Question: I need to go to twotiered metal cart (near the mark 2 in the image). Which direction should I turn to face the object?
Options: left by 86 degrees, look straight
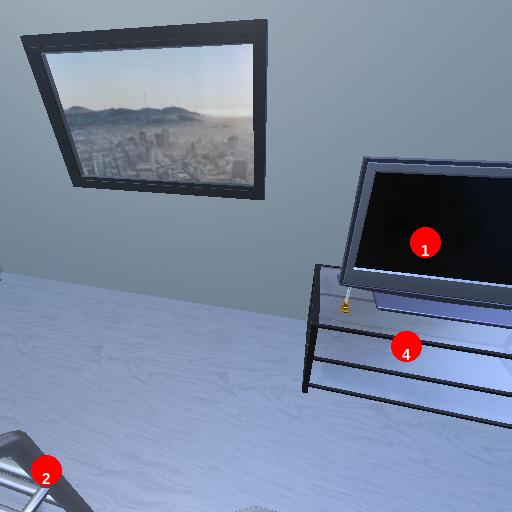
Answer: left by 86 degrees